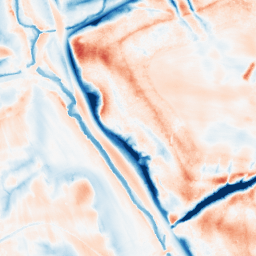
Category: trend_removal
Decomposition family: local_polynomial
Decomposition parameters: window_size: 31
degree: 1
Upsampling method: regularized
Upsampling parameters: scale: 4
lambda_reg: 0.001
Upsampling scale: 4